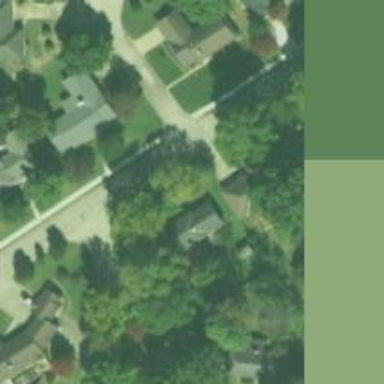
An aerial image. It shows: Residential road with sidewalk on the left.